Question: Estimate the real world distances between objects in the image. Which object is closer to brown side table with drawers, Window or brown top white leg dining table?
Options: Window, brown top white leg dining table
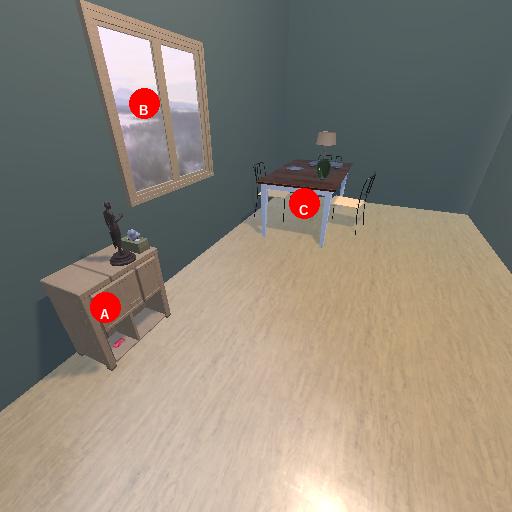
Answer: Window